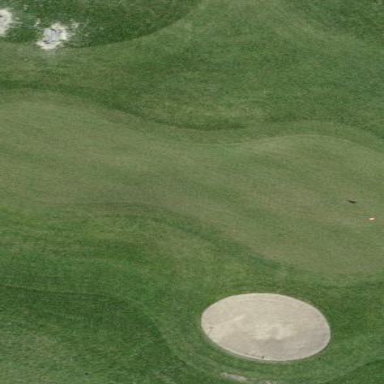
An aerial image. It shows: Golf green.